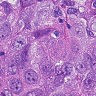
Metastatic tissue present: yes